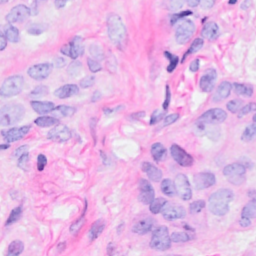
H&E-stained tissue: Breast